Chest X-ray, PA view. Patient: 84 years old, sex M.
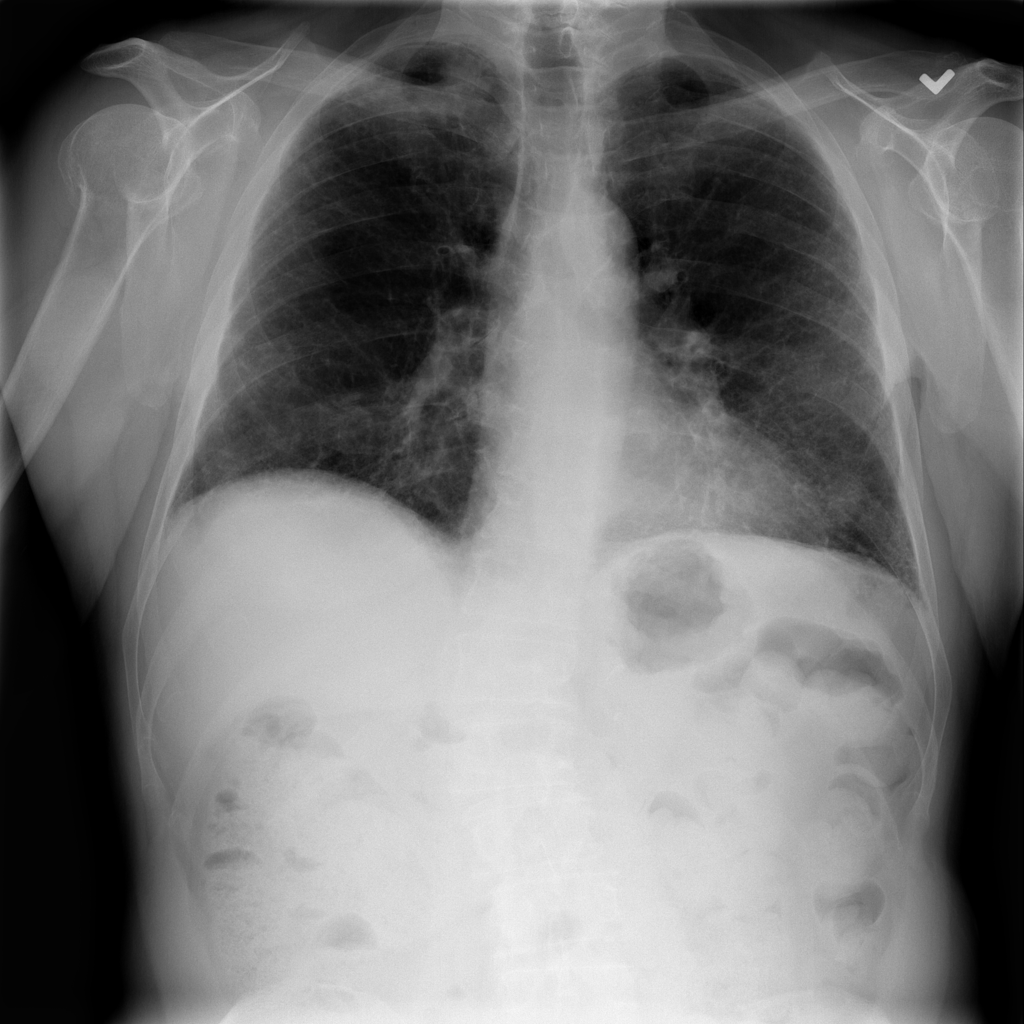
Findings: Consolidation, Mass